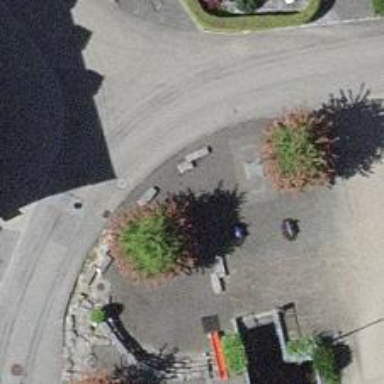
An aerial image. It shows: Bench.